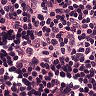
Metastatic tissue present: no